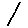
Label: line